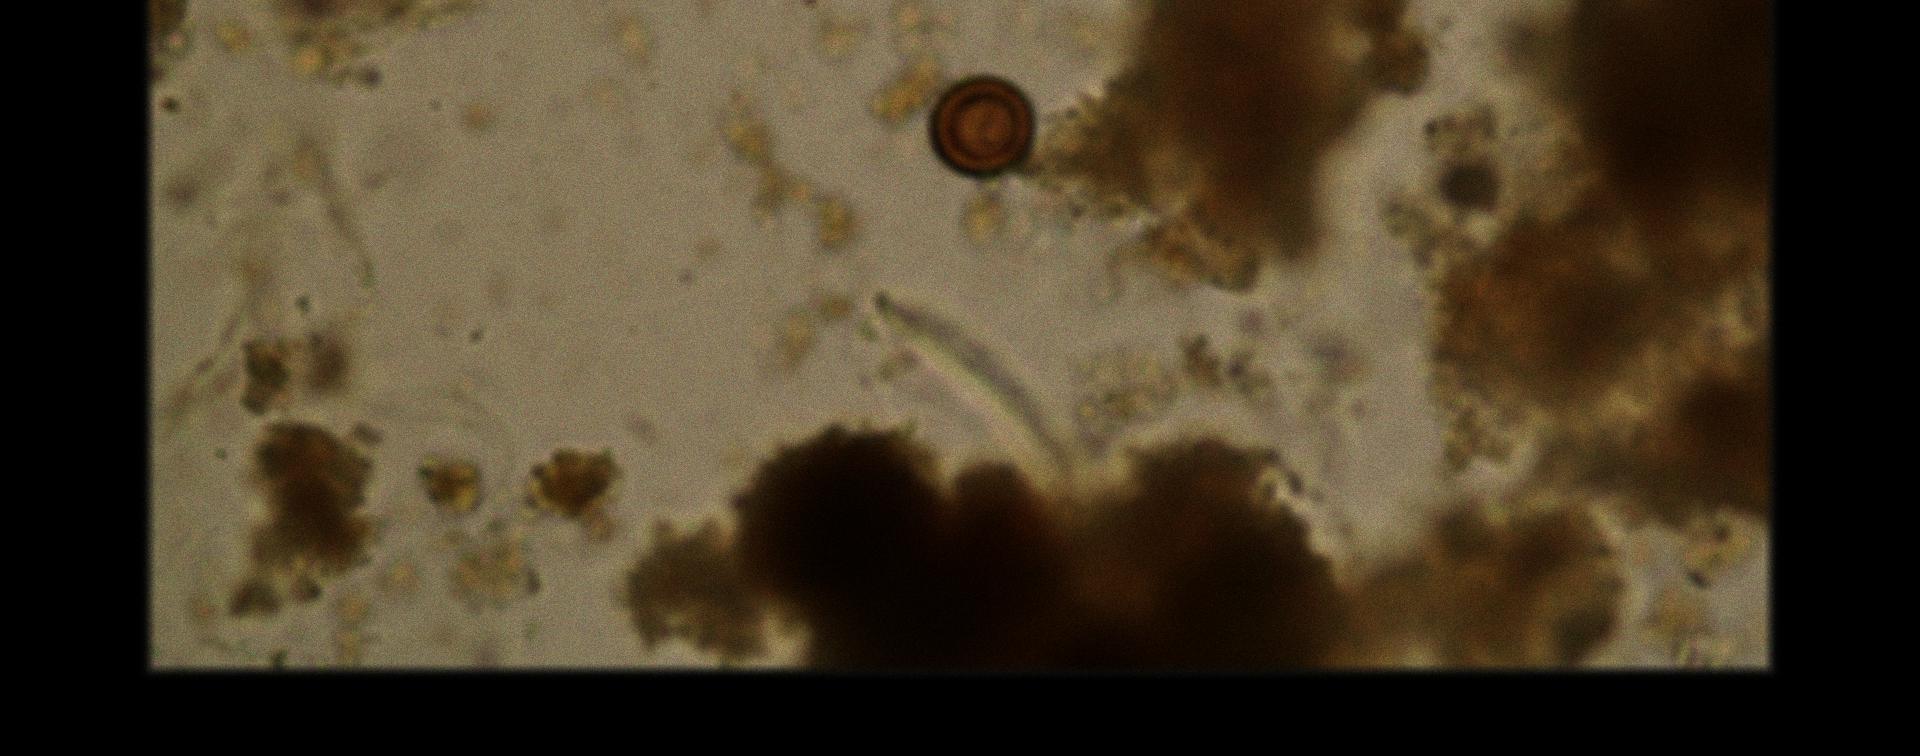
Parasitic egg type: Taenia spp. egg